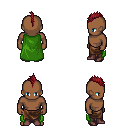
a pixel art fantasy rpg character, male body template, human, dark skin, green cape, robe skirt, brunette mohawk hairstyle, maroon shoes, four views (front, back, left, right), 2x2 character sprite sheet, small pixel art, hard edges, no anti-aliasing